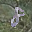
Label: 8